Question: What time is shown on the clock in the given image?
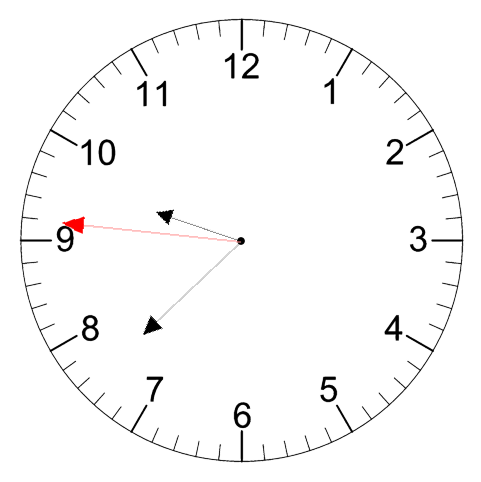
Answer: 09:37:46